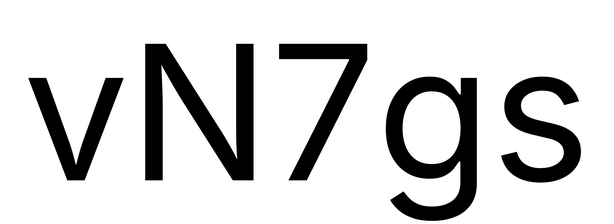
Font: Inter_Regular